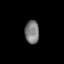
Tissue: lung
Cell type: Epithelial cells
Senescence score: 0.1783
Nuclear area (px): 318
Mean DAPI intensity: 126.314